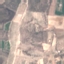
Land use / land cover: PermanentCrop